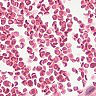
Metastatic tissue present: no